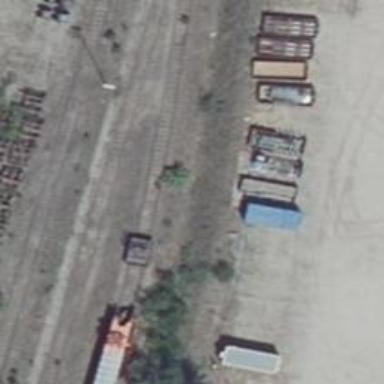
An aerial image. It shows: Railway yard used for servicing trains.